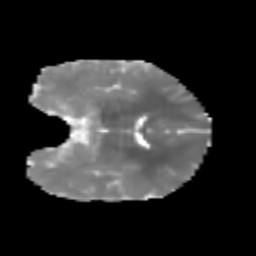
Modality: MD
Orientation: coronal
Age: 6
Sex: male
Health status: healthy